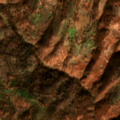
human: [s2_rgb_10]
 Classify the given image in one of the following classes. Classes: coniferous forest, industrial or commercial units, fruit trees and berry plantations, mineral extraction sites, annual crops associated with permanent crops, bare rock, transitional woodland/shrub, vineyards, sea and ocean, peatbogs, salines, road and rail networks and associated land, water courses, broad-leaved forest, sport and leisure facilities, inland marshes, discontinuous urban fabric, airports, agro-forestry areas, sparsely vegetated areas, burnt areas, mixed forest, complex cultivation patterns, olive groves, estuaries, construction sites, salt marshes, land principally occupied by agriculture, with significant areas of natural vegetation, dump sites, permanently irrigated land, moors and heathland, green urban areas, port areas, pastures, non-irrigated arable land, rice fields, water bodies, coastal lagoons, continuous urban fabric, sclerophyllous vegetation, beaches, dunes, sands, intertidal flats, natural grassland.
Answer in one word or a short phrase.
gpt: land principally occupied by agriculture, with significant areas of natural vegetation, broad-leaved forest, natural grassland, burnt areas